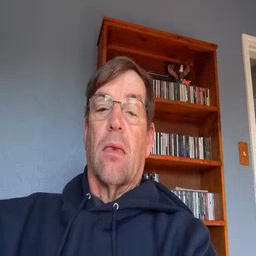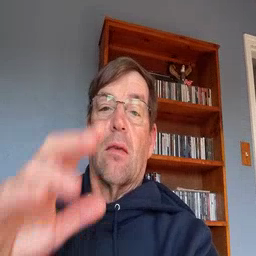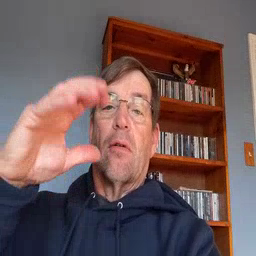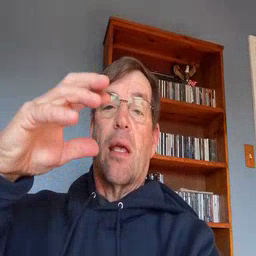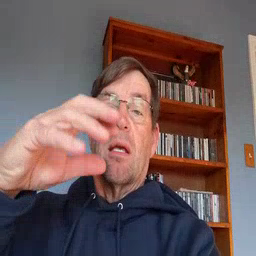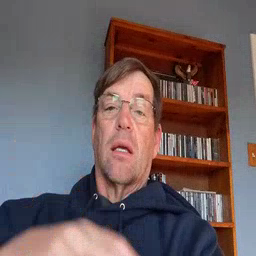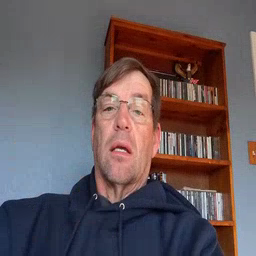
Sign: rain